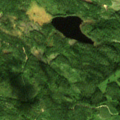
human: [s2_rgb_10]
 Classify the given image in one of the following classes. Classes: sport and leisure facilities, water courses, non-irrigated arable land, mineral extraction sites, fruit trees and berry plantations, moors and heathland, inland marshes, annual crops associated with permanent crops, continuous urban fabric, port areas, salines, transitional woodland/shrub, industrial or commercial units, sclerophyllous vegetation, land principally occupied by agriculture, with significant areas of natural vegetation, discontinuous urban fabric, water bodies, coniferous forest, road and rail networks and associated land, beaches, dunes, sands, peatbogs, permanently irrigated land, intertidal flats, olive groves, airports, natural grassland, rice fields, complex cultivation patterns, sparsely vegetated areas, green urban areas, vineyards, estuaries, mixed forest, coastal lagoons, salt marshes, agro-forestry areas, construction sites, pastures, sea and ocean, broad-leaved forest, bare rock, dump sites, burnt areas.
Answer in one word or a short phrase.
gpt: coniferous forest, mixed forest, transitional woodland/shrub